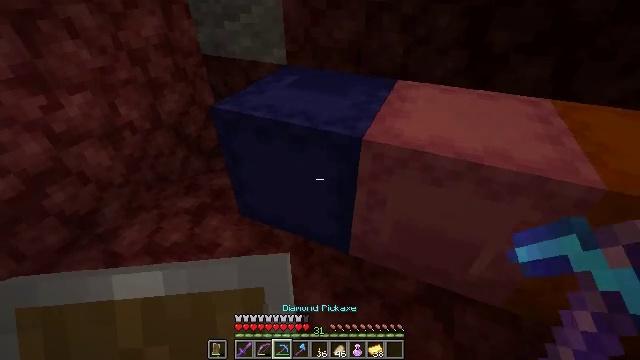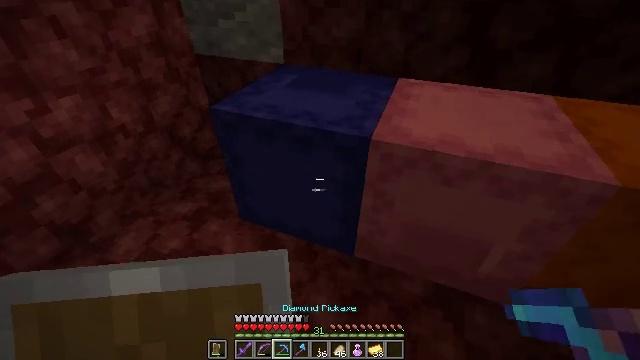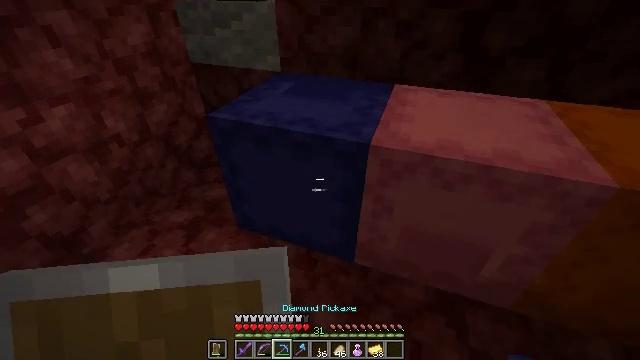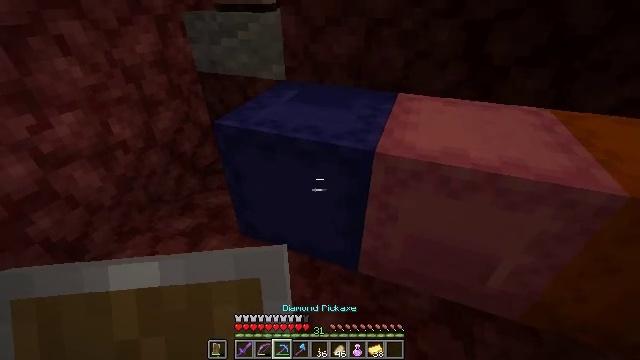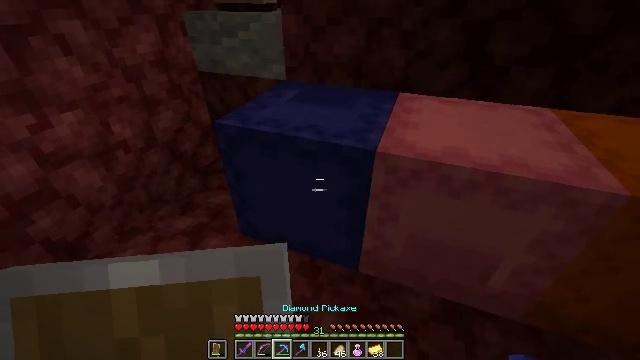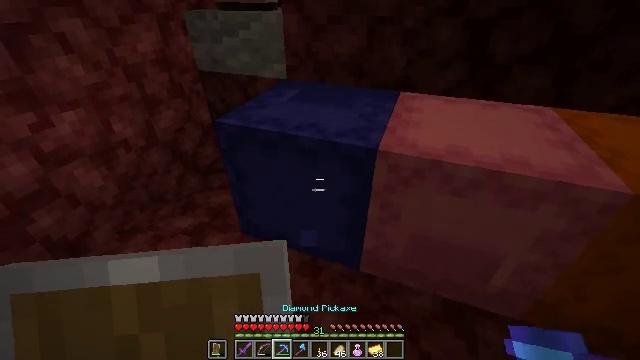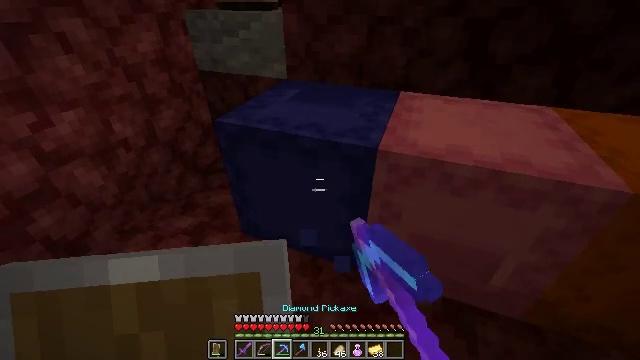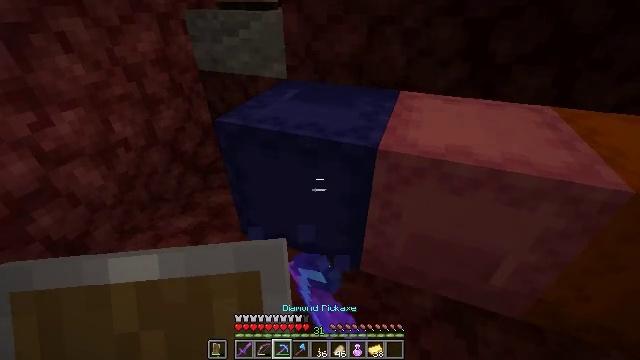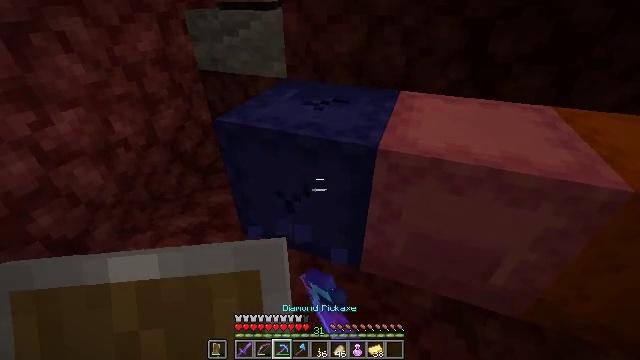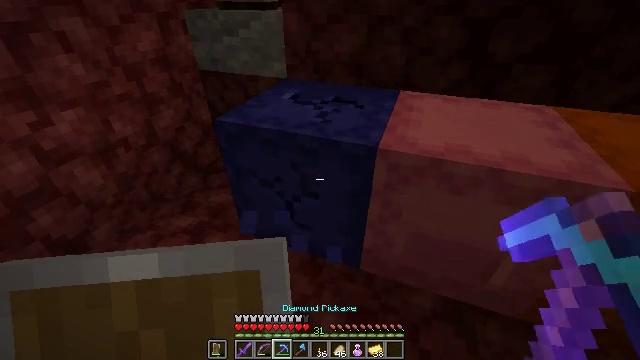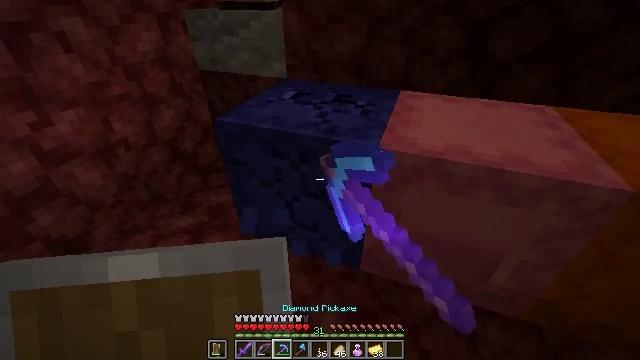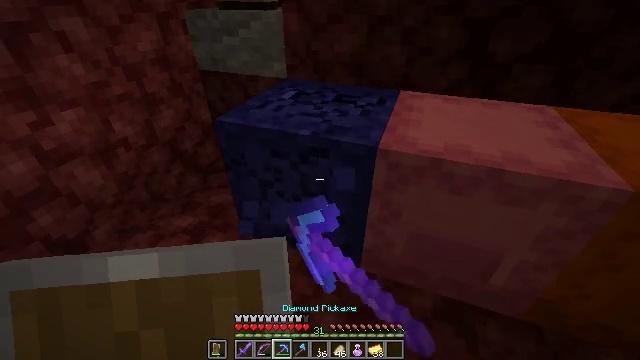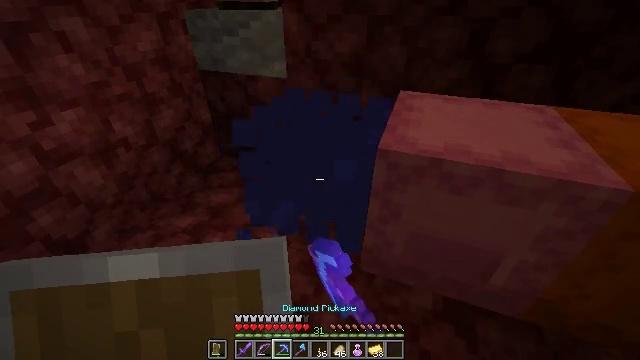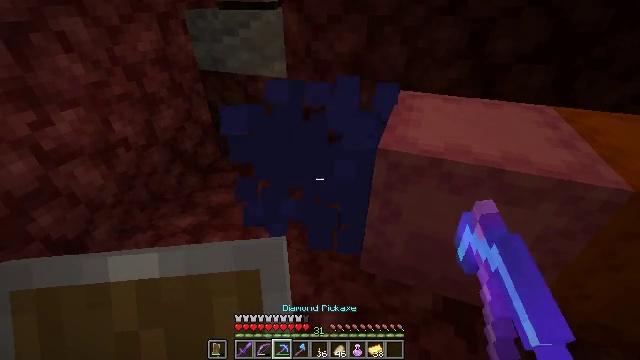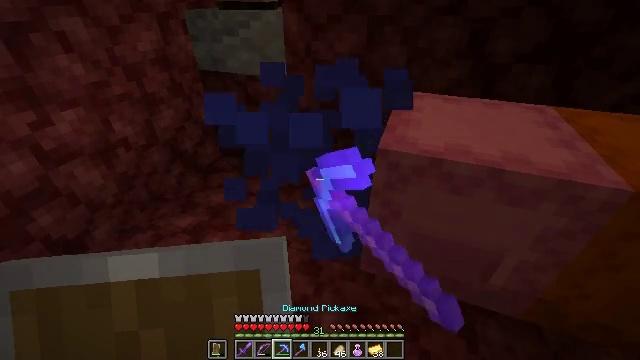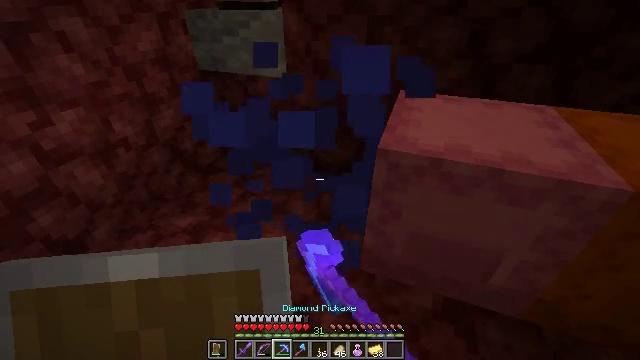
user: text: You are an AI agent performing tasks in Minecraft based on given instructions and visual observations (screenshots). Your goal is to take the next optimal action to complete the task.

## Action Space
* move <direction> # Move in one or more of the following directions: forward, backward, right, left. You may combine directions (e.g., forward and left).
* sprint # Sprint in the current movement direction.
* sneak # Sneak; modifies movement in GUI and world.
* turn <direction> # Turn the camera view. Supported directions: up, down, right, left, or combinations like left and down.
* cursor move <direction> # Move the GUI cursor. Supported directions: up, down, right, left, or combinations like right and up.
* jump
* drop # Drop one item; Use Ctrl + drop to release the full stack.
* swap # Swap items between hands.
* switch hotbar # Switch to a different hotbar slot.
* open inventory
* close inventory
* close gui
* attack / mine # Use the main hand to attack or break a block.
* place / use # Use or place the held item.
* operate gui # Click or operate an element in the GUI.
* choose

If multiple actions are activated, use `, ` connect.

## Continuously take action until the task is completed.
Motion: motion action
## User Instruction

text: Reclaim the blue shulker box for storage.
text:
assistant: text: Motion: turn right
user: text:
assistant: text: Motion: turn right and up
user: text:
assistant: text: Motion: turn up
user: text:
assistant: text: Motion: no_op
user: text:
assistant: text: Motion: attack / mine
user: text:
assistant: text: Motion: attack / mine
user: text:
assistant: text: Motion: attack / mine
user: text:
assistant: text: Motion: attack / mine
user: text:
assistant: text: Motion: attack / mine
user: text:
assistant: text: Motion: attack / mine
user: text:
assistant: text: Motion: attack / mine
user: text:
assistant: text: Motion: attack / mine
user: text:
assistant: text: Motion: attack / mine
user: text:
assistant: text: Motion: no_op
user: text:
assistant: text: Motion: no_op
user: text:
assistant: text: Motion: move forward and move left
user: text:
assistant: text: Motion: no_op